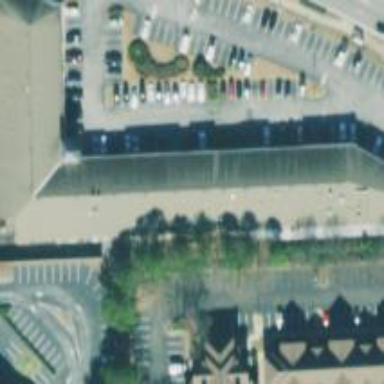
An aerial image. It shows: Commercial building.